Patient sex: M
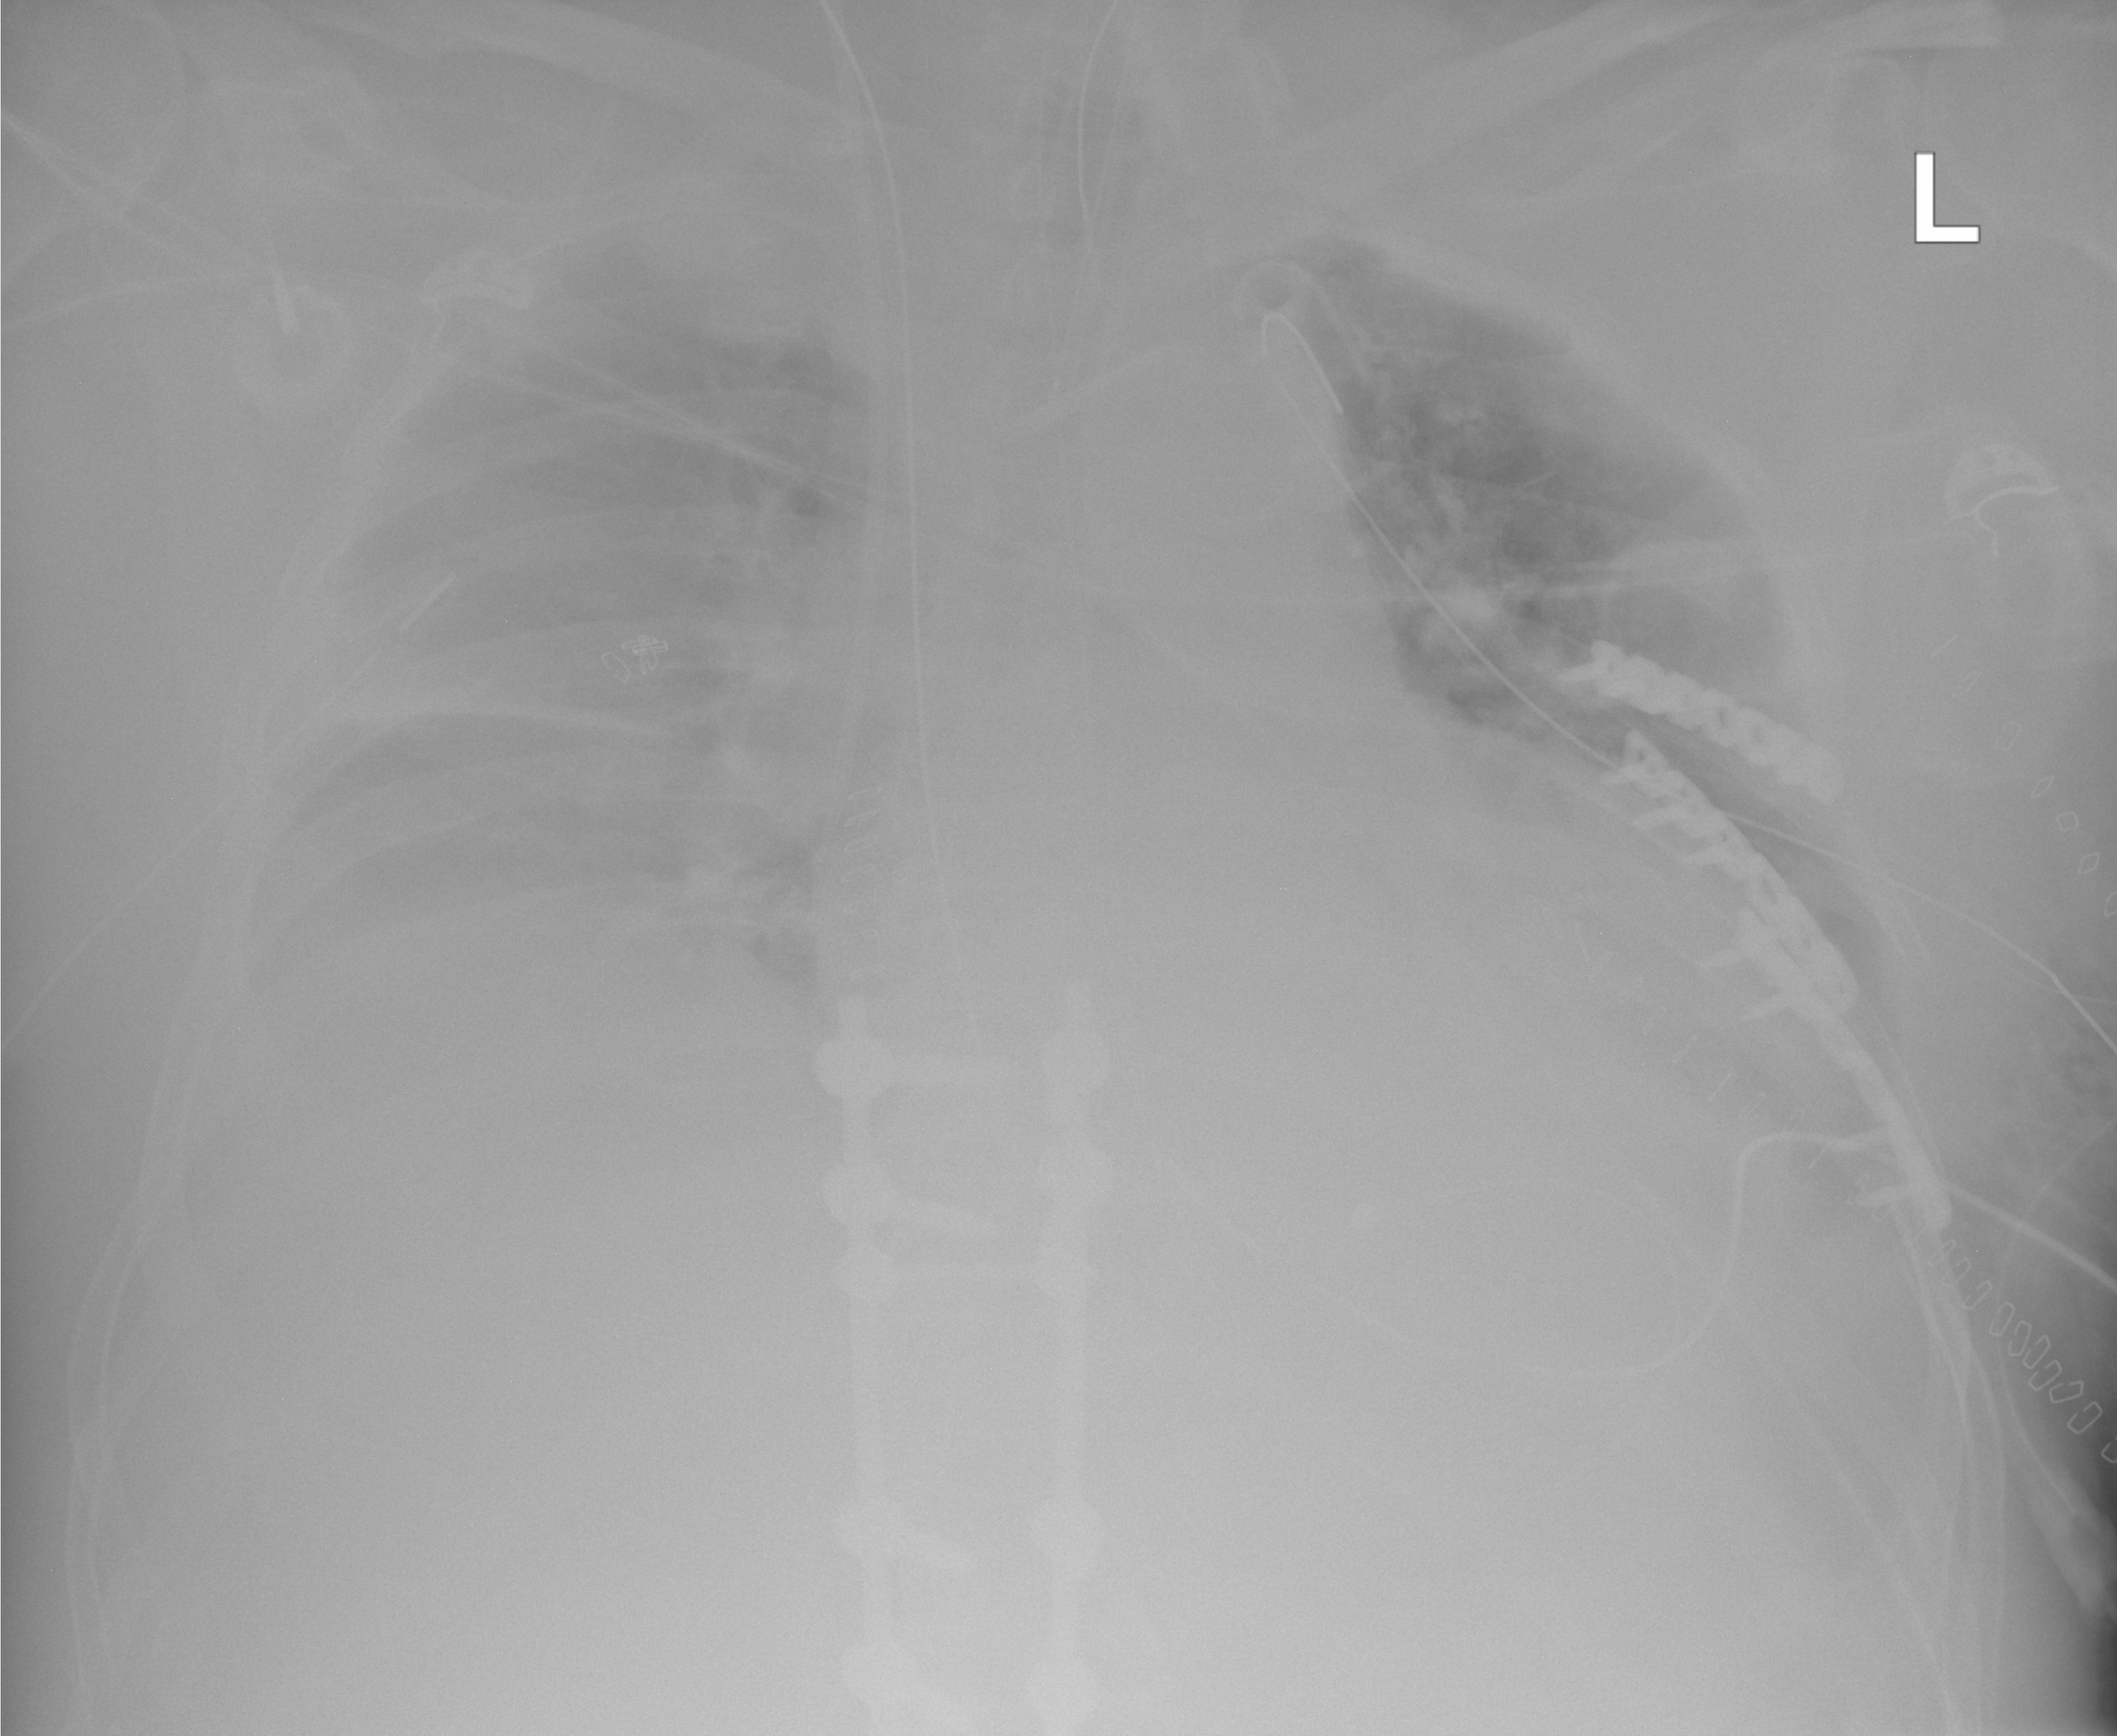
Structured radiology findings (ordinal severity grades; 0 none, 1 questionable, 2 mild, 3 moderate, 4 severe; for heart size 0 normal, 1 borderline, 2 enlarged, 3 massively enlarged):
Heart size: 2
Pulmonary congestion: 2
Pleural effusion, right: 3
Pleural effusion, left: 2
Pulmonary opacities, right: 0
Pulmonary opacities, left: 1
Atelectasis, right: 2
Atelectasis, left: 2